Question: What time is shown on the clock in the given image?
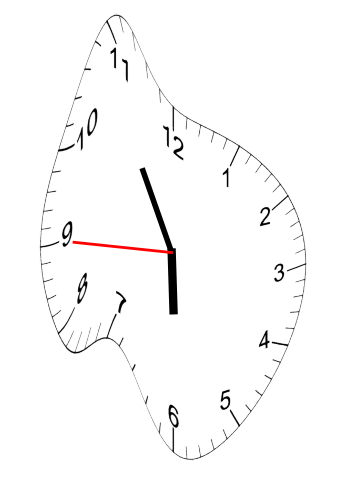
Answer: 05:54:45